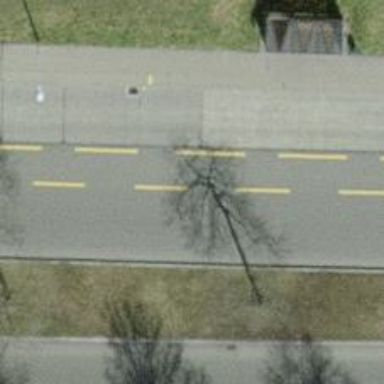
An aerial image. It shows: Primary highway with asphalt surface. It has trolley wires installed.